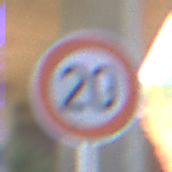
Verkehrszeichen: Geschwindigkeit20
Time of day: Midday
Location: Roofed (Underpass)
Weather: Clear
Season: NotSpecified
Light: Natural